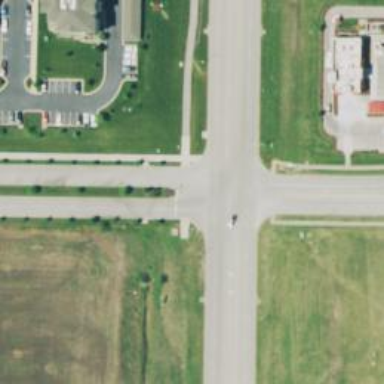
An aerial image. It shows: Secondary road with asphalt surface.